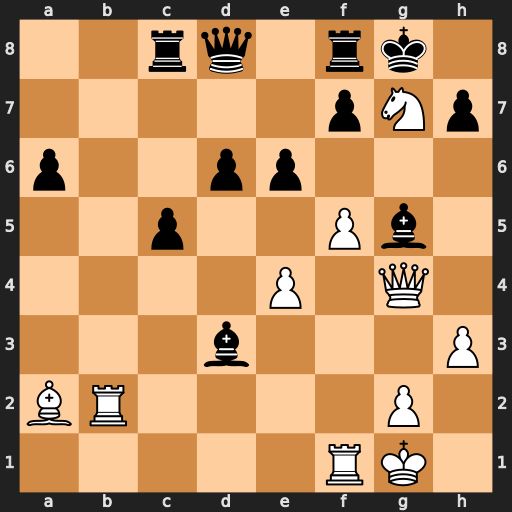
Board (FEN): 2rq1rk1/5pNp/p2pp3/2p2Pb1/4P1Q1/3b3P/BR4P1/5RK1
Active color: w
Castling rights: -
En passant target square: -
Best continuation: f6 Kh8 Qxg5